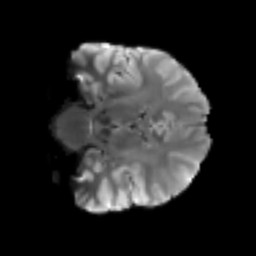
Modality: T2w
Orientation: coronal
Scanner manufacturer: siemens
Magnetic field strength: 3 T
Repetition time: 3.6 s
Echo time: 0.092 s